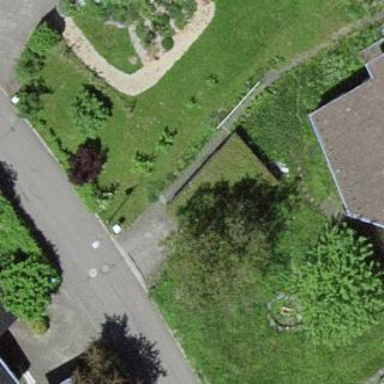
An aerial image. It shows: Garage.